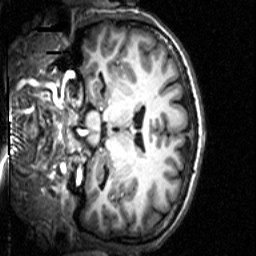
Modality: T1w
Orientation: coronal
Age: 38
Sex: male